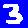
Digit: 3